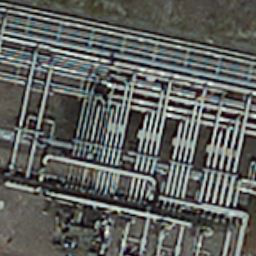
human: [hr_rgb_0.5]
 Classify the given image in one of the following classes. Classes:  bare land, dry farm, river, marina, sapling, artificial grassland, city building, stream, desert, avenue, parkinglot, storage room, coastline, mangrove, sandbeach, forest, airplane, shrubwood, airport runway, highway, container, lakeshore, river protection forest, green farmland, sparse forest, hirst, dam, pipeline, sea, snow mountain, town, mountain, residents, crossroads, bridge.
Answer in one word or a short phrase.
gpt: pipeline